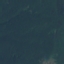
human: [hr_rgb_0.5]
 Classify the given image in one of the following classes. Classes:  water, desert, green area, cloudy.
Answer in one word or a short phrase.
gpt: green area